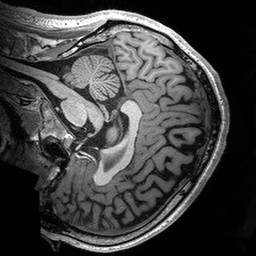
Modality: T1w
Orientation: sagittal
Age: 34
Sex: male
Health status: healthy
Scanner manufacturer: siemens
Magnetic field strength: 3 T
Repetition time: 2.53 s
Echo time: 0.00288 s